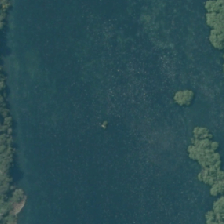
Land cover: lake_pond